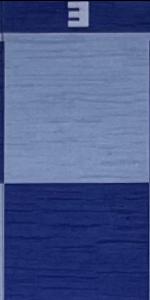
Label: Empty